Question: How to get the text field with auto extend based on the browser width (with pure css). For example if I scale the browser to minimum width also the text field should not jump to the second line.
I need exactly like how it is shown in this image
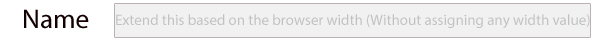
Answer: Not 100% sure it's the desired effect but for some browsers this might be what you're looking for:
html:
'''
<p>
<label>Test</label>
<span><input></span>
</p>
'''
And css:
'''
label{width:200px;float:left;}
span{display:block;width:100%;box-sizing:border-box;padding-left:200px;}
input{width:100%;box-sizing:border-box;}
'''
Example: <URL>
Maybe you also still need to play around with white-space:nowrap and a min-width.